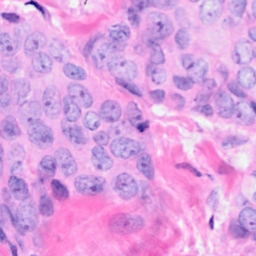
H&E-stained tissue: Breast